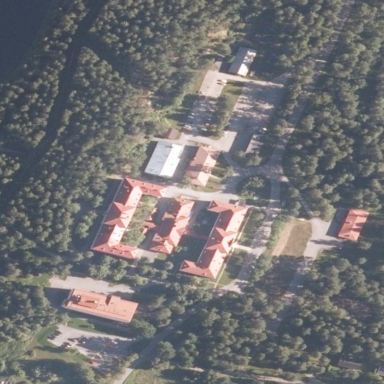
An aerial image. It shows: Hospital providing healthcare services.